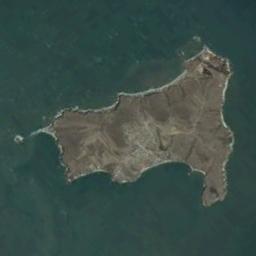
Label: island